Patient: sex M, age 30
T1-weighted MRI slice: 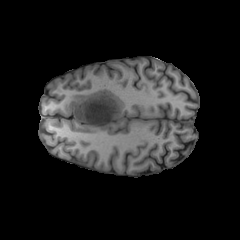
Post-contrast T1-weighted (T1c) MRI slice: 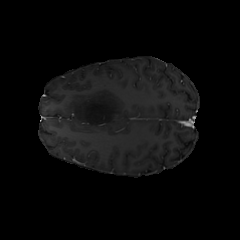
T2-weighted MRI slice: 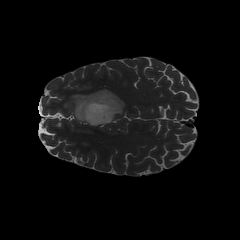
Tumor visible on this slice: yes
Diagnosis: Astrocytoma, IDH-mutant
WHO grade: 2